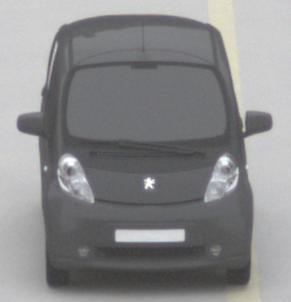
Make: Peugeot
Model: iOn
Detailed model: iOn
Model produced from: 2010/12
Model produced until: 2013/02
Doors: 5
Color: gray
Road condition: dry road
Daytime: midday
Contrast: low contrast